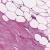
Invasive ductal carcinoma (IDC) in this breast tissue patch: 0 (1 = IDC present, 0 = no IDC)